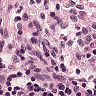
Metastatic tissue present: no